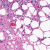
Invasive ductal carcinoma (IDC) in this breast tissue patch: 0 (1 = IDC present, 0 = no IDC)